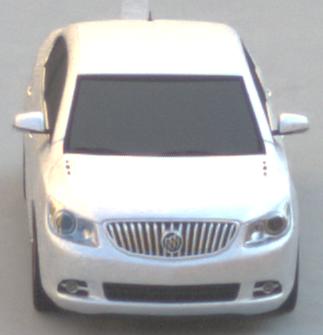
Make: Buick
Model: LaCrosse
Detailed model: Gen. 2
Model produced from: 2009
Model produced until: 2016
Doors: 4
Color: white
Road condition: dry road
Daytime: morning or afternoon
Contrast: low contrast